Question: I'm currently unable to create a small dedicated website. I'm getting this error:

Anyone from Azure able to comment on when we can expect this size to be available in the US West region?
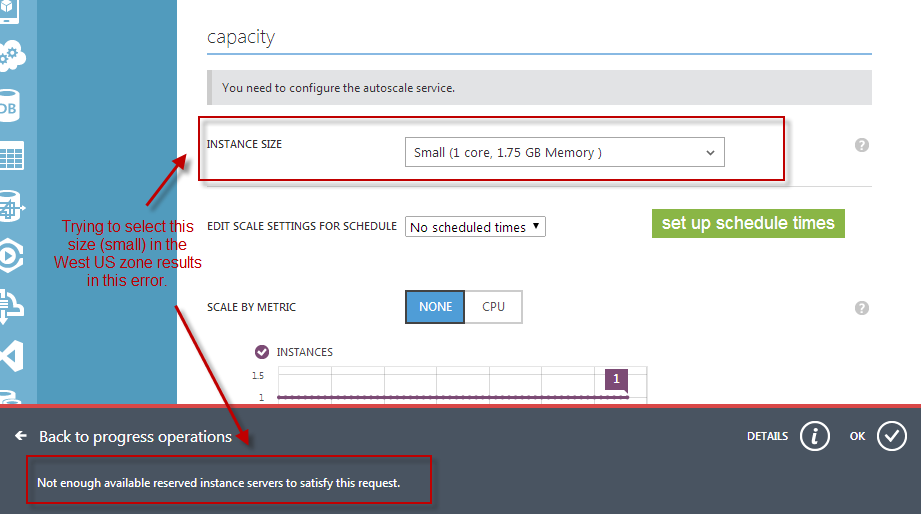
Answer: You might want to post this on Azure Forum - <URL>
Usually Azure doesn't provide any time estimates for resource availability.
Consider deploying to a different DC, latency difference may not be much different.